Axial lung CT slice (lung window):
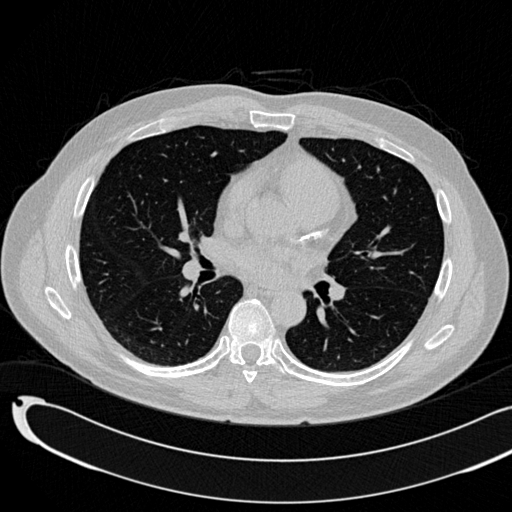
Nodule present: no